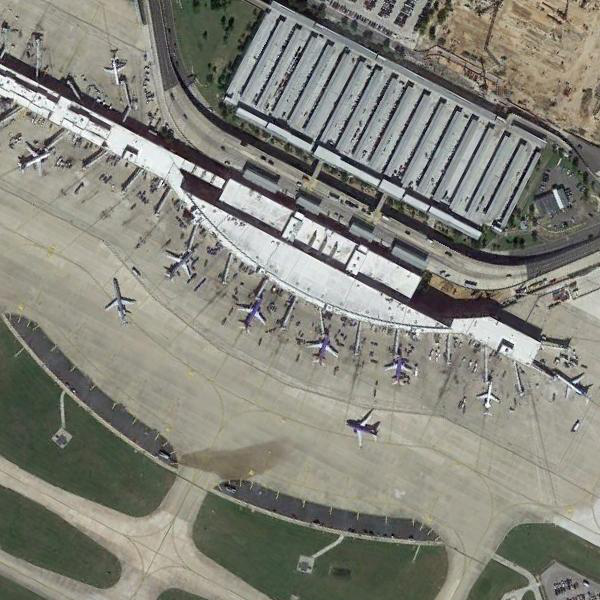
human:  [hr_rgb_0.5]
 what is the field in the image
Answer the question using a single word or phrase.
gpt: airport